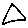
Label: triangle